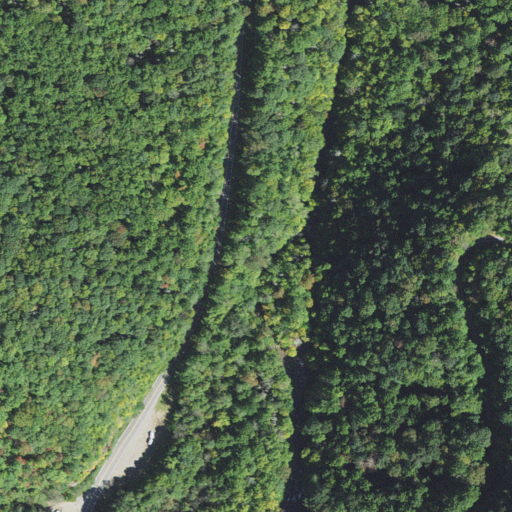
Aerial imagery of valley in North Carolina named Big Cove containing deciduous forest, mixed forest, open development, grassland, and low intensity development